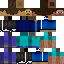
A male human skin with medium skin, wearing brown long hair dressed in a blue hoodie and black pants, featuring a closed mouth.